Question: I am getting the following error when deploying my project to Amazon Elastic Beanstalk:
'''
Could not load file or assembly 'Magick.NET-x86.DLL' or one of its dependencies. The specified module could not be found.
'''
I have many other DLLs in the bin folder, and this one the only one that throws this error. The DLL doesn't have any dependencies as far as I know.
I don't get this error when running locally and the dll is set to "Do not copy" in the advanced options, like the other DLLs.
I am running ASP.NET 4.5 / C# Project
Running dependency walker on the EC2 server of the Elastic Beanstalk I get:

How can I make this dll load when launching my project on Elastic Beanstalk?
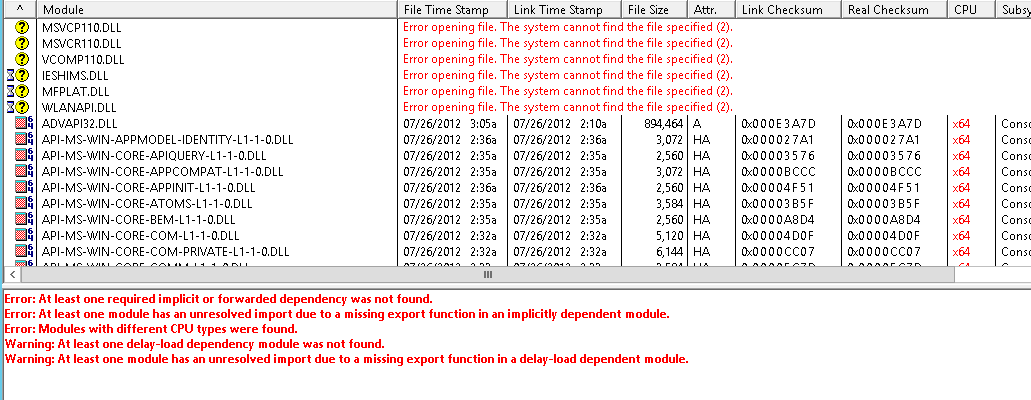
Answer: 'The specified module could not be found.'
This normally implies that the module specified (Magick.NET-x86.DLL) isn't the issue, but rather a dependency of Magick.NET-x86.DLL cannot be found. Specifically, a non CLR based dependency.
The best way to determine native dependencies is with a dependency viewer. You can find one here: <URL>
Open the Magick.NET-x86.DLL in the depends.exe program and look at the dependencies. If you can't do this on the amazon instance, you'll have to do it on your PC. Make sure that all dependencies are located, and exist within the same folder as the application .EXE
I did this with the following file downloaded from their website: Magick.NET-6.8.8.701-Q16-x64-net40-client
Based on the depencies I see when I do this, the most likely culprit is not having the C++ 2012 runtime. Note that this runtime is for the latest 64bit DLL i downloaded from their website. If you are using an older version it may be a different runtime.
To find out the correct runtime, google the c++ DLL name. E.g. MSVCP110.dll == 2012
<URL>